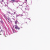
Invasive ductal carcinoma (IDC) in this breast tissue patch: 0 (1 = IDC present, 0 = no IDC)